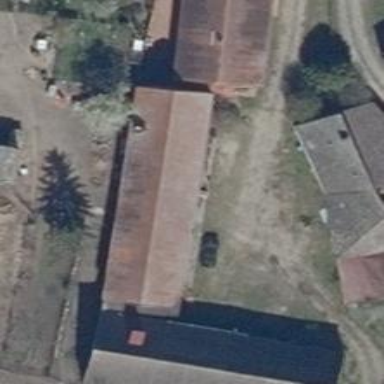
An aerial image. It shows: Simple house.